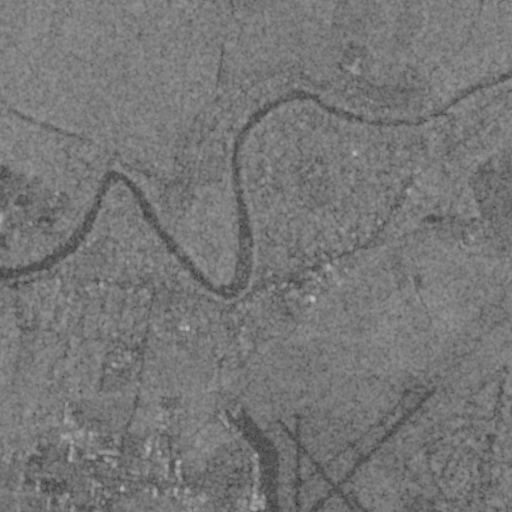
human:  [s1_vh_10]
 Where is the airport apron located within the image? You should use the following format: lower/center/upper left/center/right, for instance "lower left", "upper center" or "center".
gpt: The airport apron is located in the lower center of the image.
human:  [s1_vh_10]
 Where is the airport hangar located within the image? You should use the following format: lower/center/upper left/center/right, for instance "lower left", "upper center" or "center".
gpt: The airport hangar is located in the lower center of the image.
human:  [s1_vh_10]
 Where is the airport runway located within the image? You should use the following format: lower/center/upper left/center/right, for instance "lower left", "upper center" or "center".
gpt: The airport runway is located in the lower right of the image.
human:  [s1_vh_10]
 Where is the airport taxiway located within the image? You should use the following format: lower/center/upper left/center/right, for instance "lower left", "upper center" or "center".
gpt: The airport taxiway is located in the lower right of the image.
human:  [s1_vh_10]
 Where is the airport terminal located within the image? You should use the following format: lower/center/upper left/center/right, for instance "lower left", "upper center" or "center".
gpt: The airport terminal is located in the lower center of the image.
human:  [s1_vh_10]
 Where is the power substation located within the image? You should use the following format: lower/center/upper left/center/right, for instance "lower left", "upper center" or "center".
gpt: The power substation is located in the lower left of the image.
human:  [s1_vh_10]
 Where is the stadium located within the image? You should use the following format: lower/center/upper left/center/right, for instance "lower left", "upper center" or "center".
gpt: The stadium is located in the center left of the image.
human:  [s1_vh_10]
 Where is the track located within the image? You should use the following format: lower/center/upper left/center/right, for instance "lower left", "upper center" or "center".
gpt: The track is located in the center left of the image.
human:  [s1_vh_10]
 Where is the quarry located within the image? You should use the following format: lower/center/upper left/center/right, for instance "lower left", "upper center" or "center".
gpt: There is no quarry in the image.

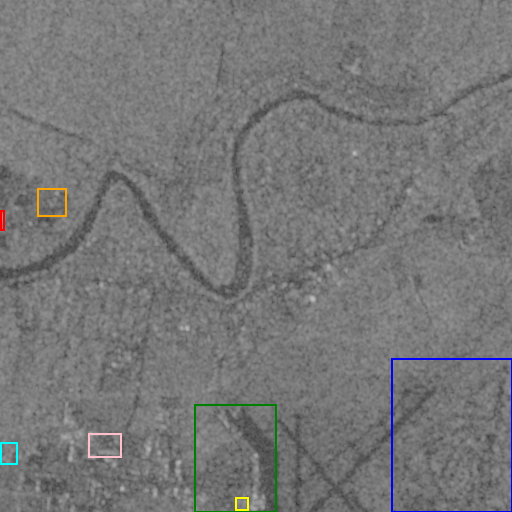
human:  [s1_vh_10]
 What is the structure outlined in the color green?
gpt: The structure outlined in green is an airport apron.
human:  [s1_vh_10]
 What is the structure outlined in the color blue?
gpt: The structure outlined in blue is a park.
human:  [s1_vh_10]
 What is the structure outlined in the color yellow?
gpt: The structure outlined in yellow is a parking lot.
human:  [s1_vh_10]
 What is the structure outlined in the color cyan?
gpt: The structure outlined in cyan is a power substation.
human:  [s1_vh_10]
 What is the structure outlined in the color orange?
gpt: The structure outlined in orange is a stadium.
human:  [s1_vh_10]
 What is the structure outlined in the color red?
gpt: The structure outlined in red is a building.
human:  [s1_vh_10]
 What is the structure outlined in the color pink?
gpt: The structure outlined in pink is a building.
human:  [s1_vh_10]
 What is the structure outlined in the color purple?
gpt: There is no purple outline.